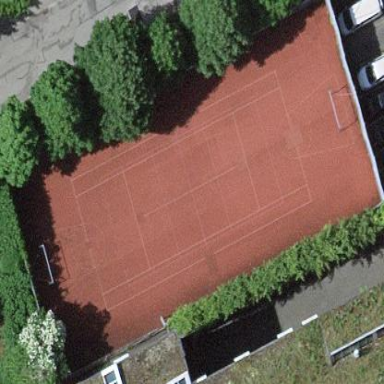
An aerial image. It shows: Multi-sport pitch with tartan surface.